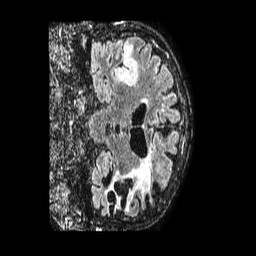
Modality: FLAIR
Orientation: coronal
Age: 61
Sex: male
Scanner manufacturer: philips
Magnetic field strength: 1.5 T
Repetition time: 4.8 s
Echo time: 0.38 s